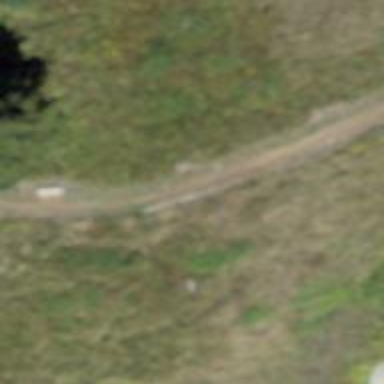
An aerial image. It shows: Brown bench.